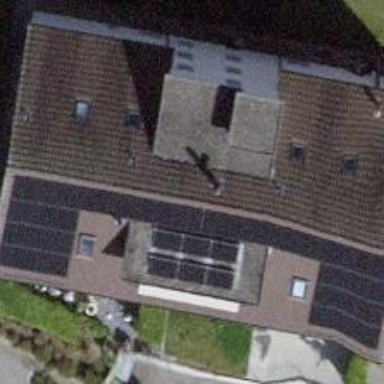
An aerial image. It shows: Solar power generator.